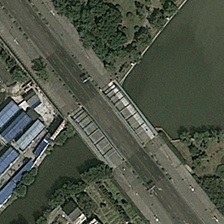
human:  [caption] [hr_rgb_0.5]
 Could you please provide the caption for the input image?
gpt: many green trees and some buildings are in two sides of a river with a bridge on it .

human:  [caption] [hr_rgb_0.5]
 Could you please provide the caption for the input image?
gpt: on both sides of the bridge, there can exuberant trees and small buildings .

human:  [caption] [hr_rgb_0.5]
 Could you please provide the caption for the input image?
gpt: many green trees and some buildings are in two sides of a river with a bridge on it .

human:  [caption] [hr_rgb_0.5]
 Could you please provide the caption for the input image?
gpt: on both sides of the bridge, there can exuberant trees and small buildings .

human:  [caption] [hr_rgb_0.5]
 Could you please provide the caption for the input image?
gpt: many green trees and some buildings are in two sides of a river with a bridge on it .